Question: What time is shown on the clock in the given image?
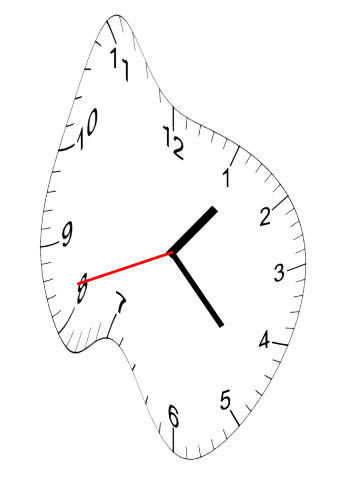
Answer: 01:22:42